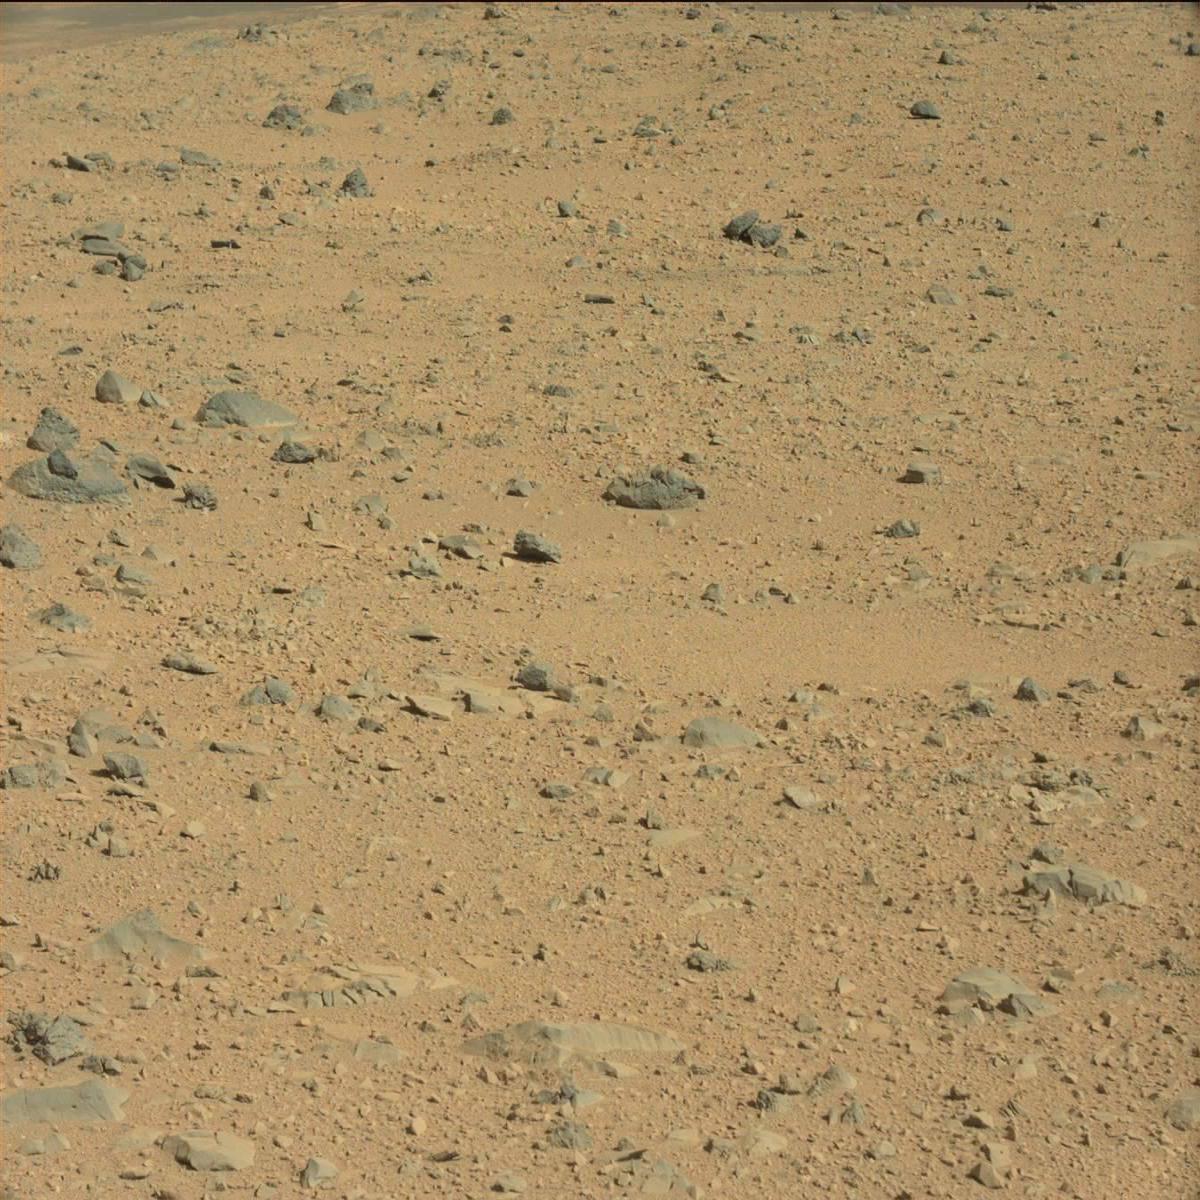
Terrain classes present: Bedrock, Ridge, Sand / Soil